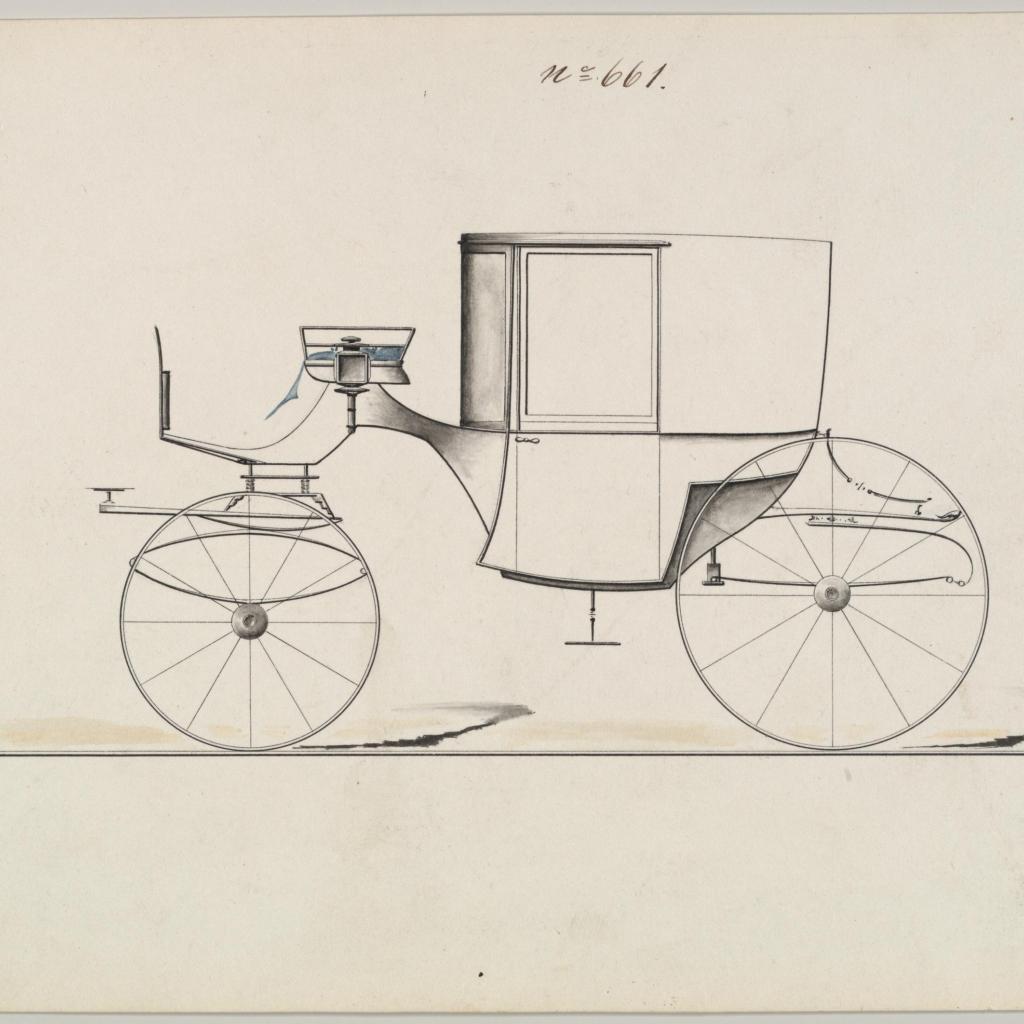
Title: Design for Coupé, no. 661
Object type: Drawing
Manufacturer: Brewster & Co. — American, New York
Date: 1850–70
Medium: Pen and black ink, watercolor and gouache
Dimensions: sheet: 6 1/4 x 8 5/8 in. (15.9 x 21.9 cm)
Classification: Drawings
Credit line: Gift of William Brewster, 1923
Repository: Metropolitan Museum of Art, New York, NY